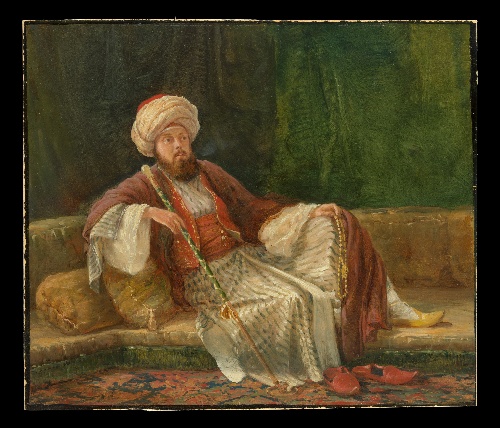
Title: Western Gentleman in Oriental Costume
Artist: British Painter
Artist bio: ca. 1840–45
Object type: Painting
Classification: Paintings
Medium: Oil on canvas
Dimensions: approx. 6 x 9 in. (15.2 x 22.9 cm)
Department: European Paintings
Credit line: Gift of Kenneth Jay Lane, 2017
Accession year: 2017
Repository: Metropolitan Museum of Art, New York, NY
Tags: Men|Portraits|Orientalist